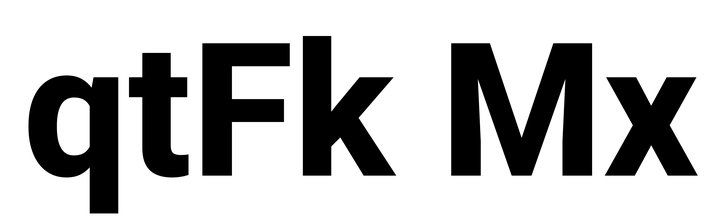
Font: Roboto_ExtraBold